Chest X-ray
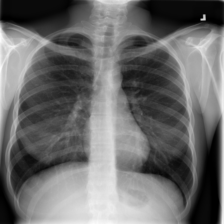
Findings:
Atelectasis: negative
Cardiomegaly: negative
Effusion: negative
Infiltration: positive
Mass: negative
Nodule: negative
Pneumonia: negative
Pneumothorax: negative
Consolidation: negative
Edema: negative
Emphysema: negative
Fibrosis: negative
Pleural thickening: negative
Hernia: negative